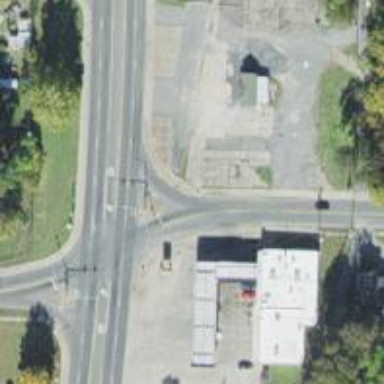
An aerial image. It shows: Marked road crossing.